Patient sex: M
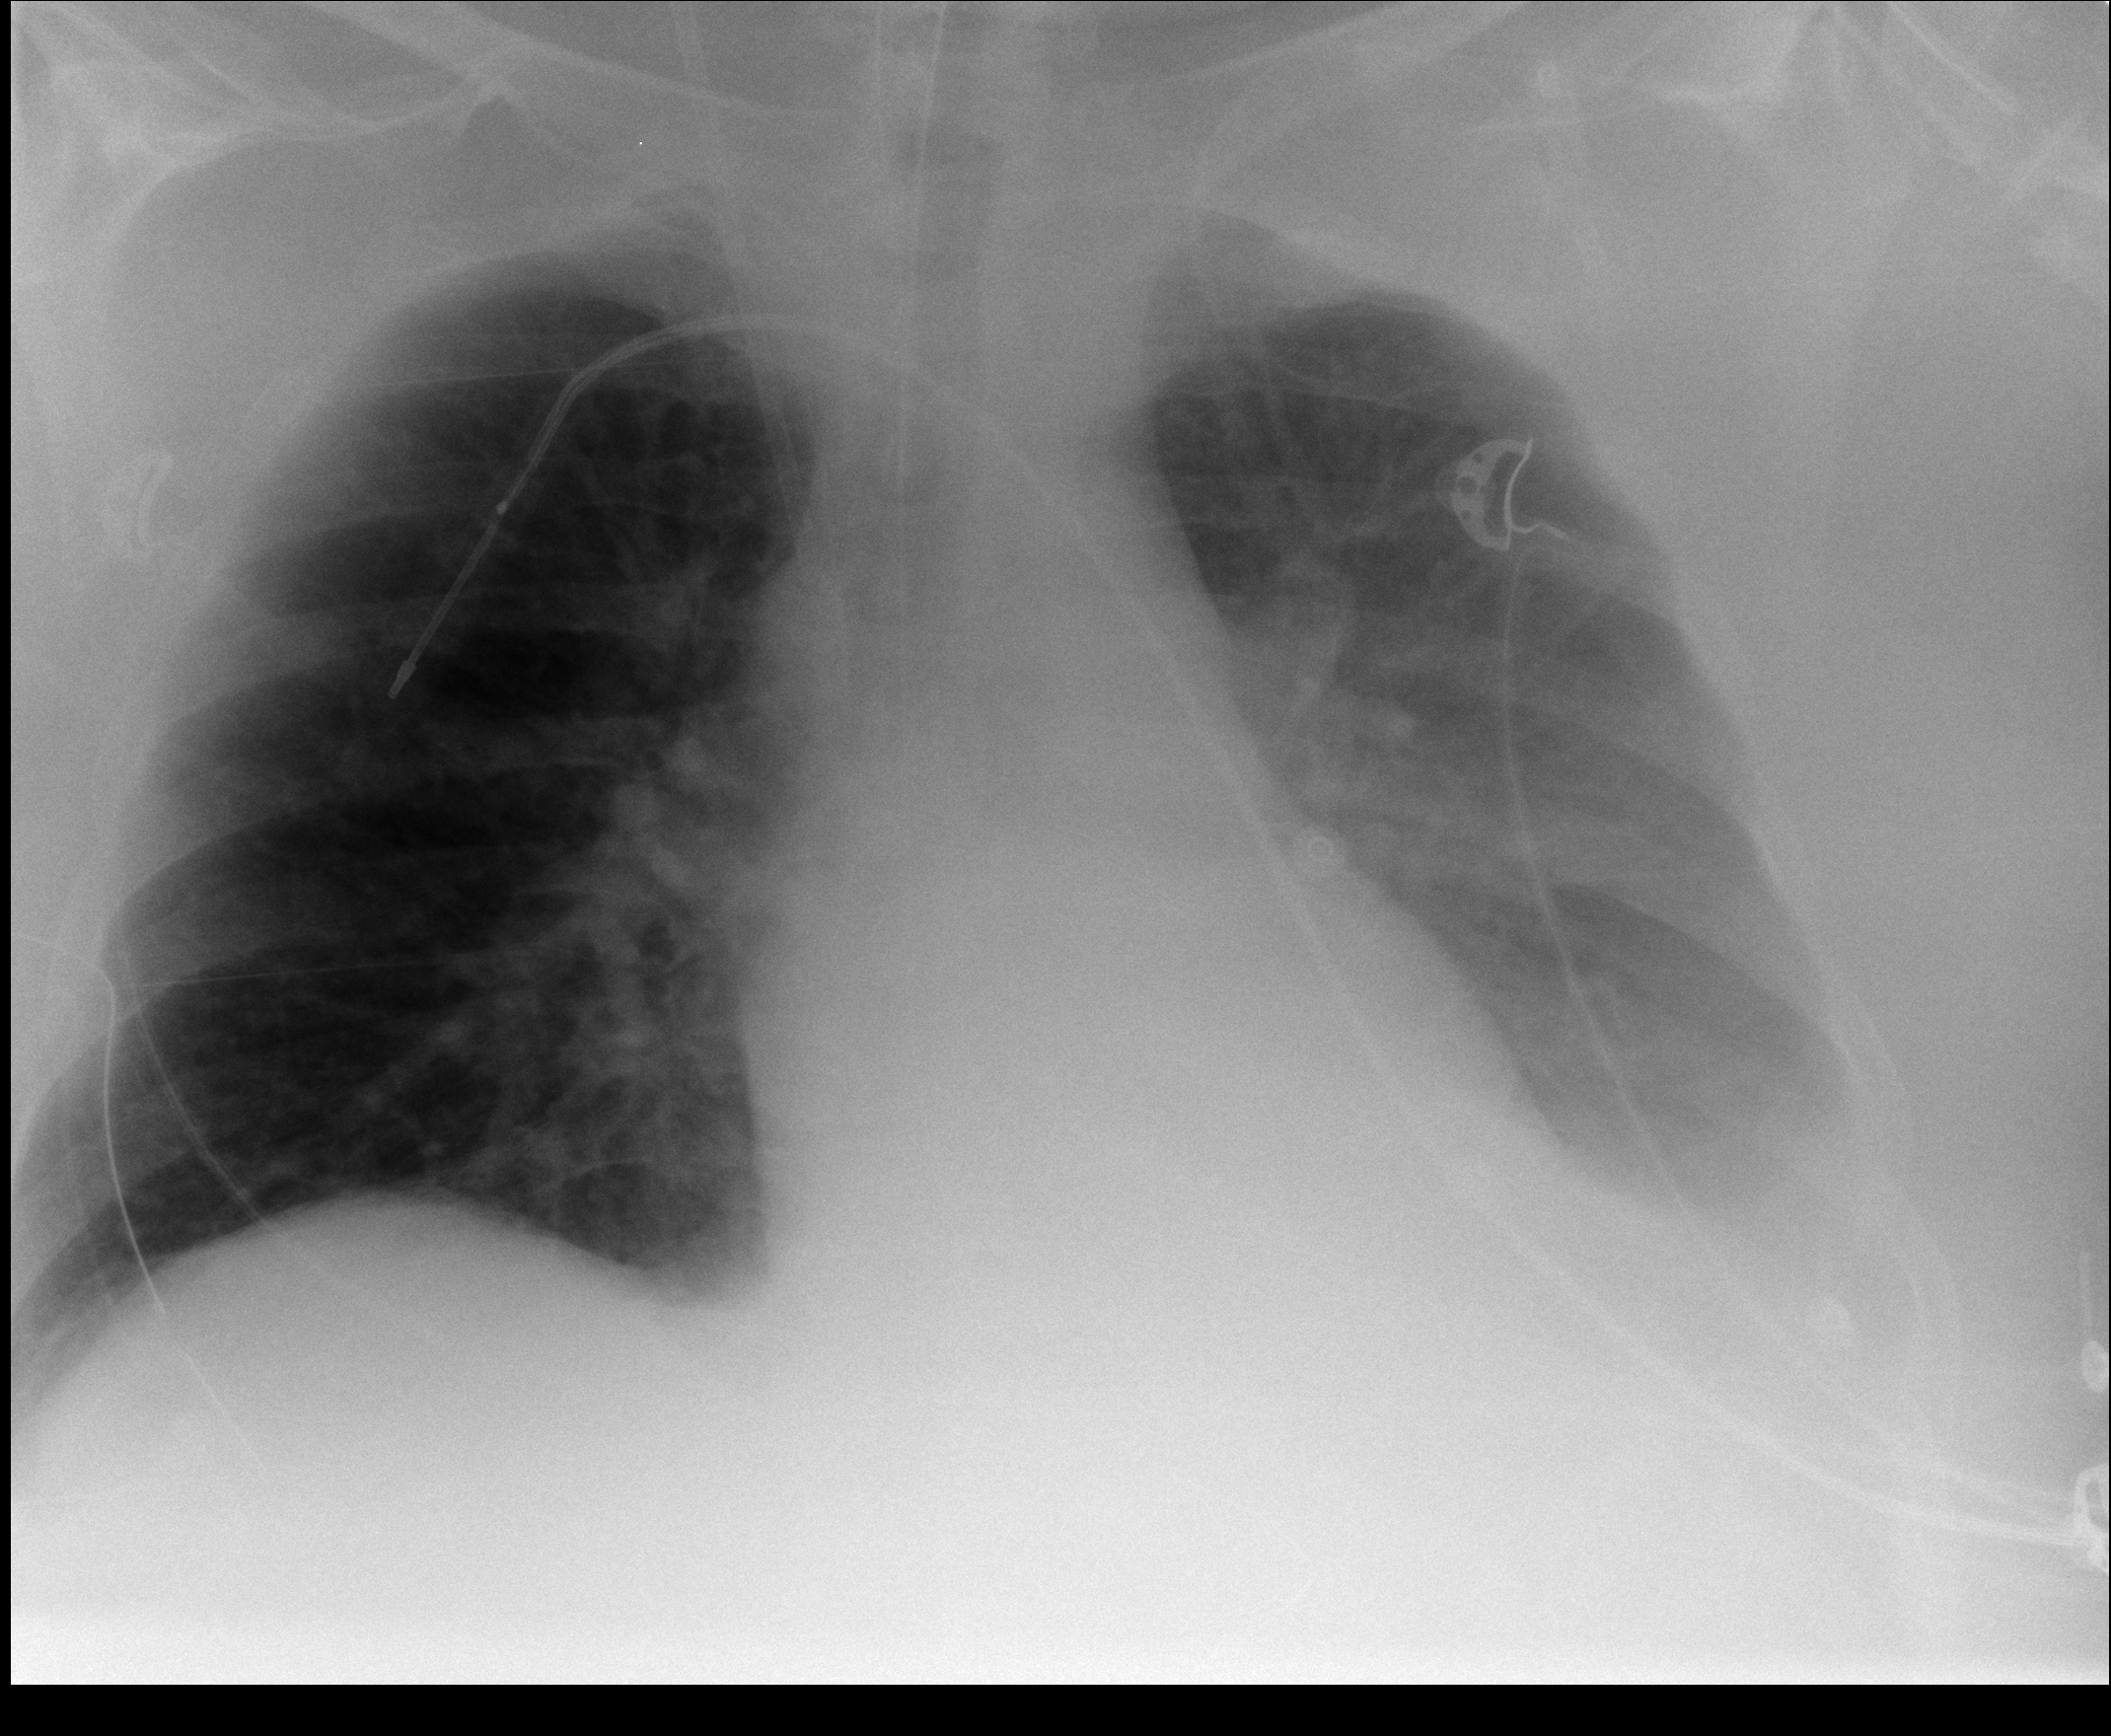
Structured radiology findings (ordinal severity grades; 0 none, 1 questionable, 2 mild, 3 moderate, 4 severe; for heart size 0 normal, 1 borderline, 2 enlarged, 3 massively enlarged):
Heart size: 0
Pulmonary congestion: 0
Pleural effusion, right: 1
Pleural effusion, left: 3
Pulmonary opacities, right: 0
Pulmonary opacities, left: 0
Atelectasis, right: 0
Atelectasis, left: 2